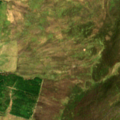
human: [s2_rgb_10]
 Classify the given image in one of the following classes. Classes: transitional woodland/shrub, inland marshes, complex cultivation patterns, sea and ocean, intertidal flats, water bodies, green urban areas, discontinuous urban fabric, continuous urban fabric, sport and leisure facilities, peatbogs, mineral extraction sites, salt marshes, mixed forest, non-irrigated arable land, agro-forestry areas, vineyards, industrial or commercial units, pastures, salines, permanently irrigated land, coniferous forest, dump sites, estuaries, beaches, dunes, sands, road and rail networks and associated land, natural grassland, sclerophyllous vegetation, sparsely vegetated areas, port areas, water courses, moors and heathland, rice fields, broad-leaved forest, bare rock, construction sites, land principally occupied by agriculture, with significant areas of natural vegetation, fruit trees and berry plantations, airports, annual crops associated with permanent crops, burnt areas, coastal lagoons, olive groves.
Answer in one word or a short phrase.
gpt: coniferous forest, moors and heathland, transitional woodland/shrub, peatbogs